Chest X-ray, PA view. Patient: 52 years old, sex M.
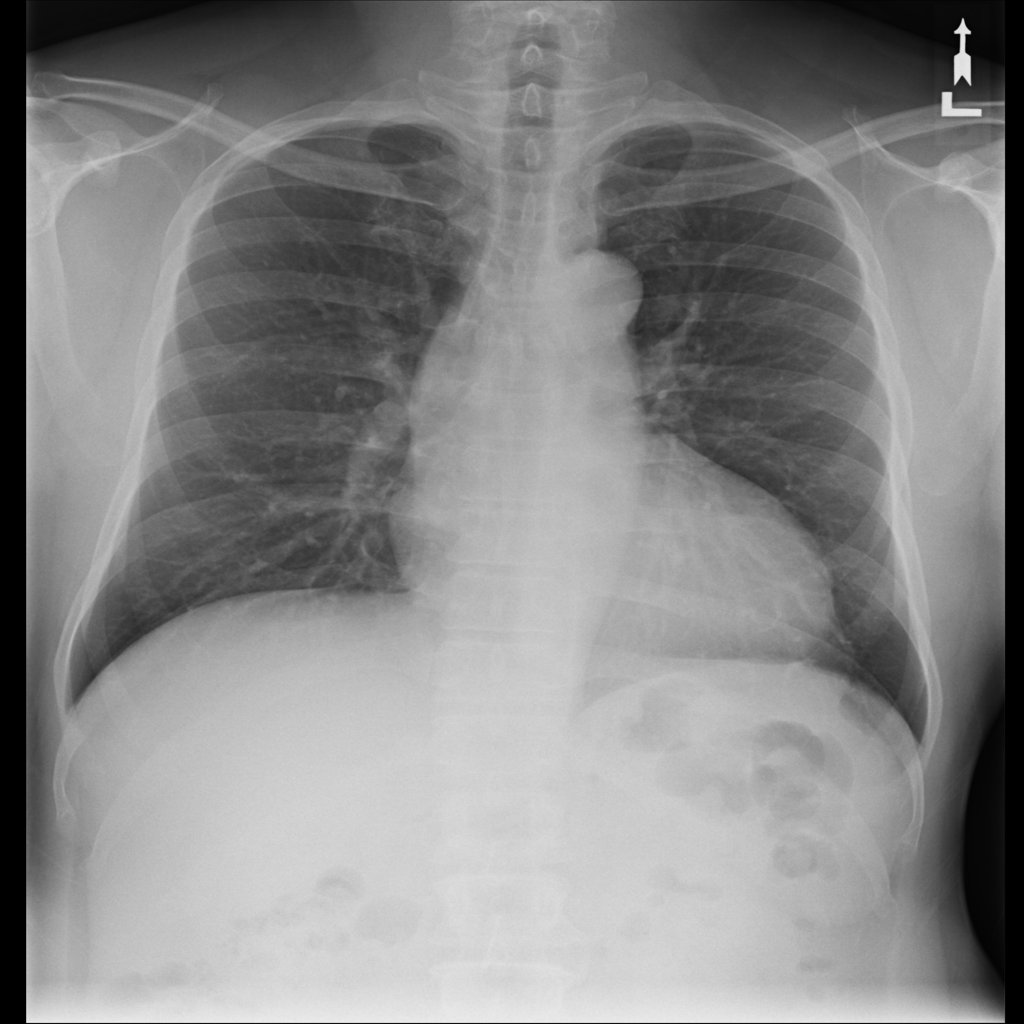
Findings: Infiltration